Here is the time-frequency representation (spectrogram) of a rolling-element bearing's vibration measurement. Diagnose the bearing from this image, choosing from: normal, inner_race, outer_race, ball.
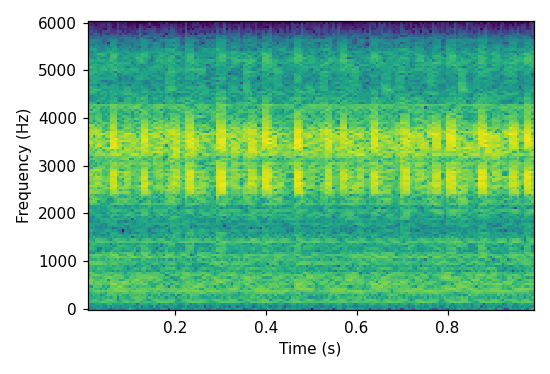
Answer: inner_race